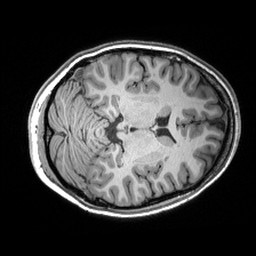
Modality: T1w
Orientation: axial
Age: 22
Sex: female
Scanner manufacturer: siemens
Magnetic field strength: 3 T
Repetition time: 2.53 s
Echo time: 0.00299 s